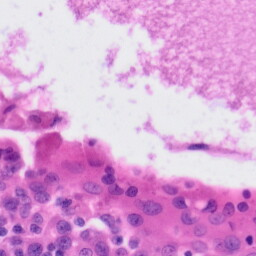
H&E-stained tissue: Tonsil